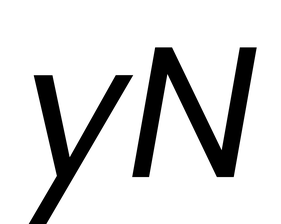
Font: Poppins-Italic